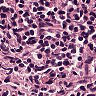
Metastatic tissue present: no